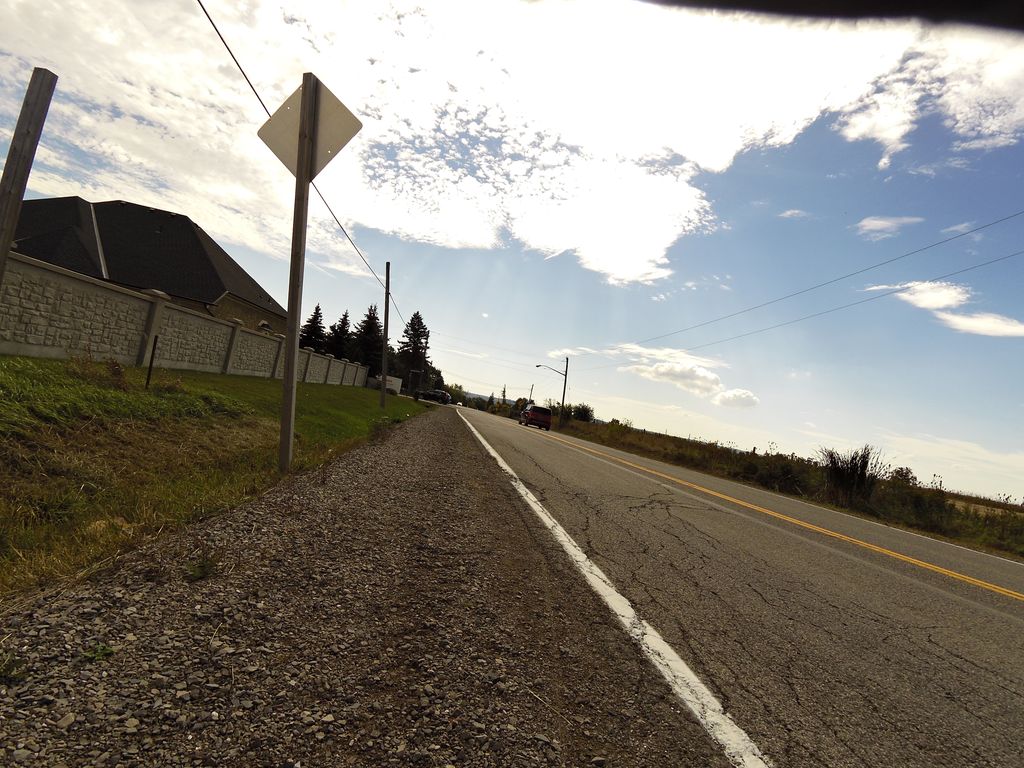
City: hamilton